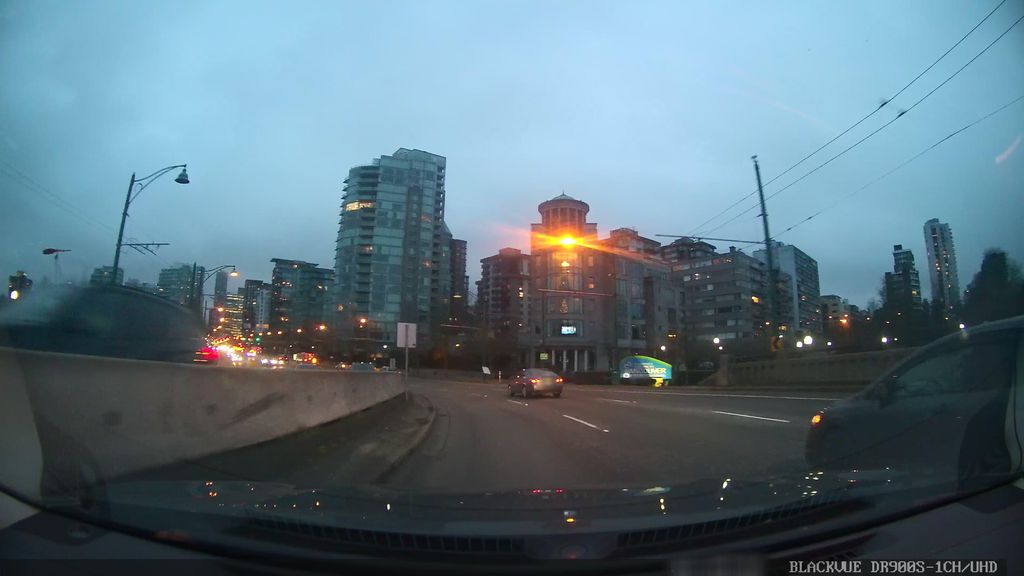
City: vancouver